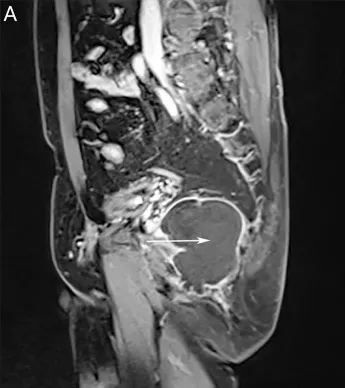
Pre-operative pelvic MRI. (A) Before first surgery in our hospital, contrast-enhanced pelvic MRI in sagittal view showed a 6.8 cm * 5.2 cm * 7.3 cm mass located at presacral space (white arrow).
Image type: radiology (mri)